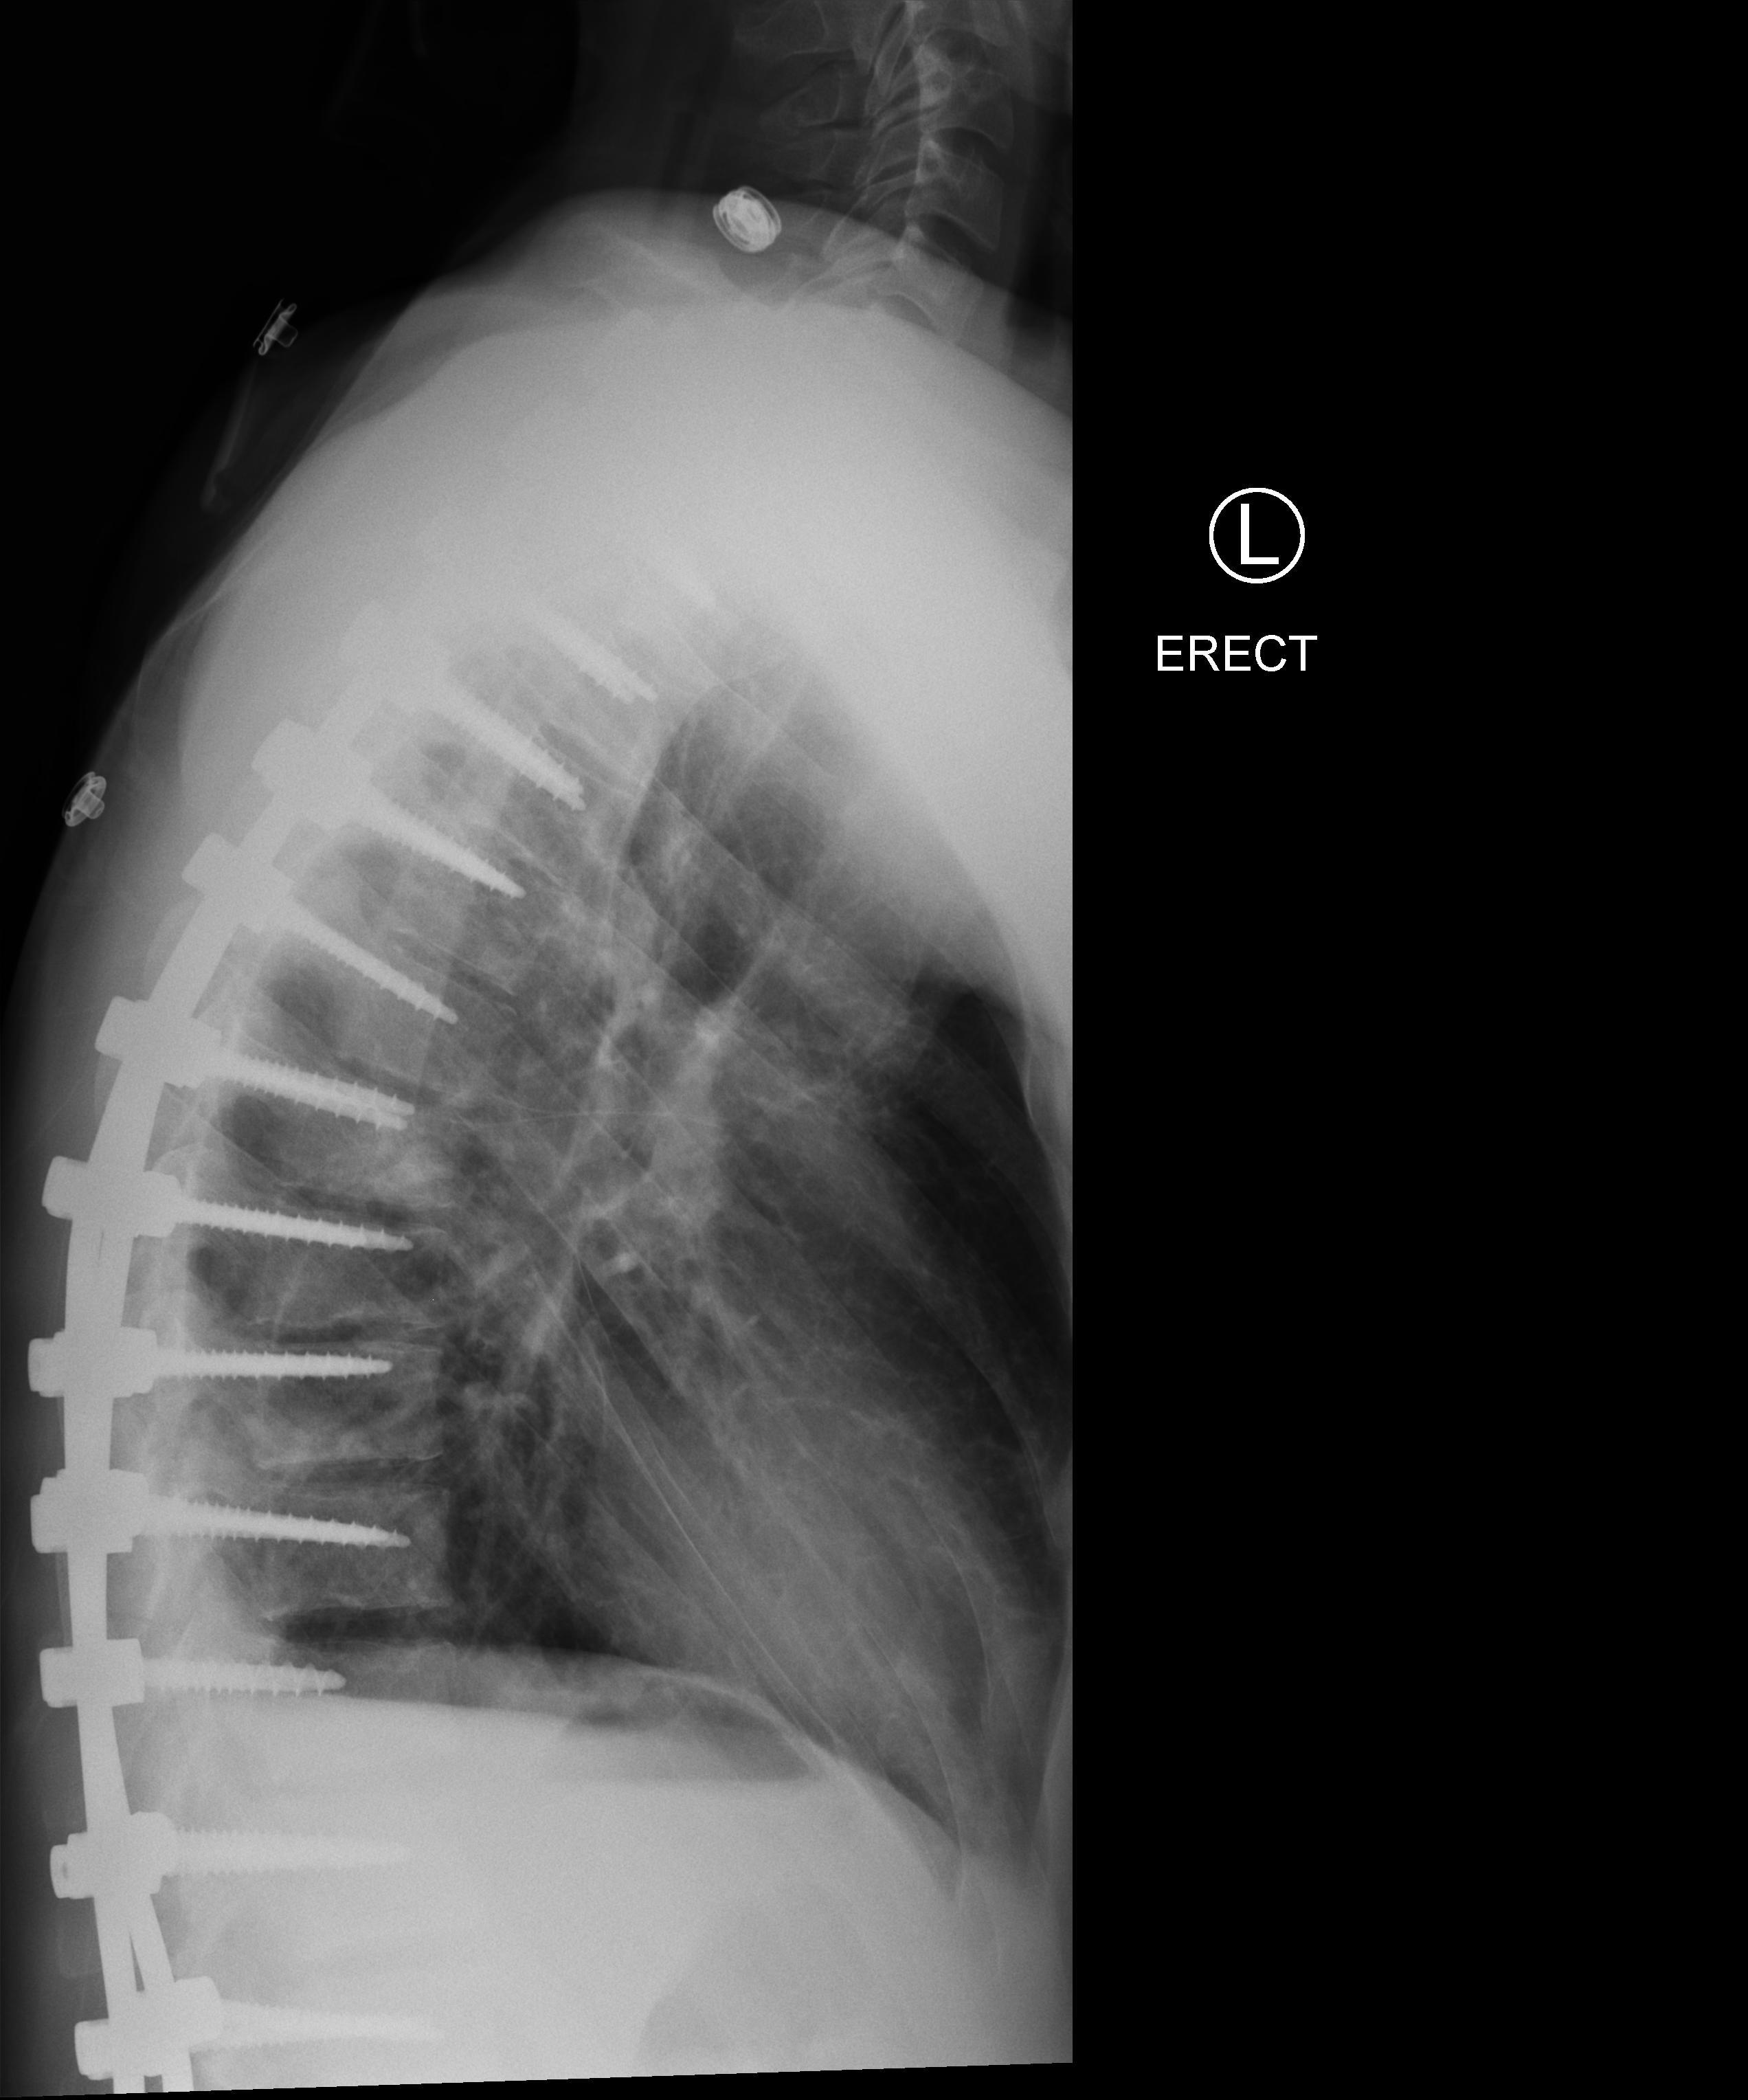
View: LATERAL
Implant manufacturer: medtronic solera